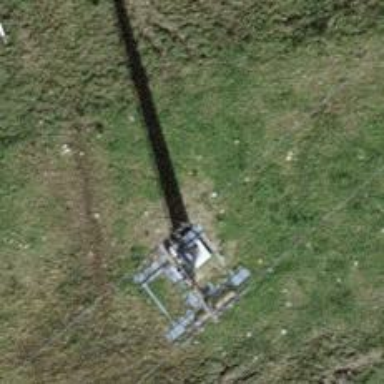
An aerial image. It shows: Pylon used for aerialway.